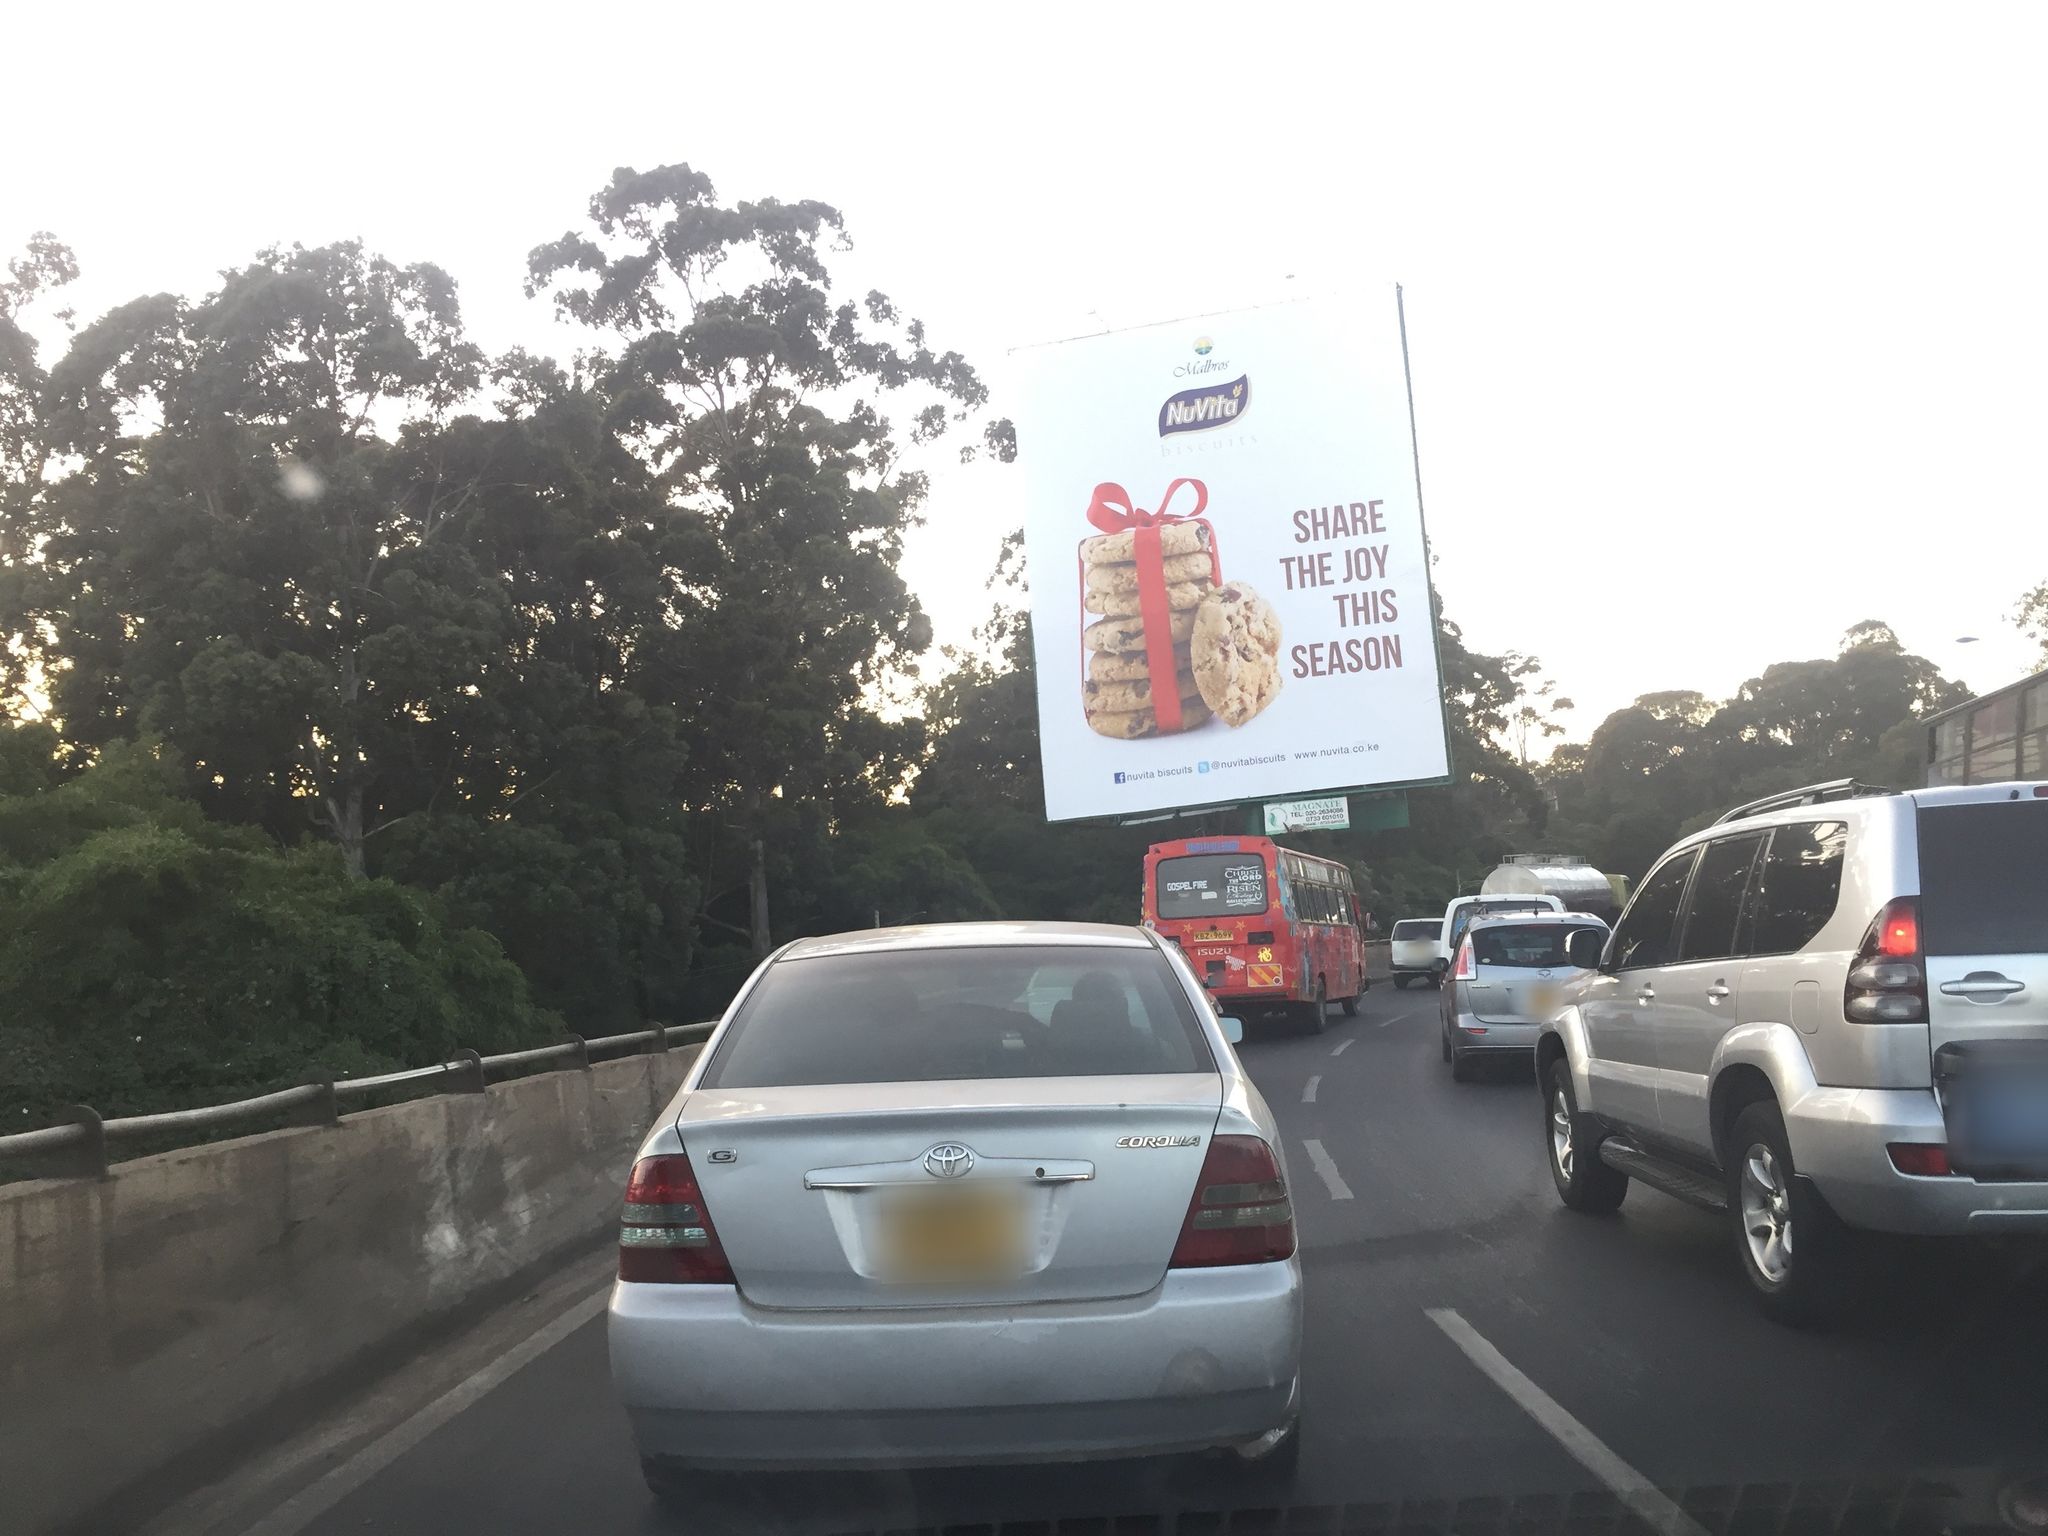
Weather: cloudy
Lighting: day
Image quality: good
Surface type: driving surface
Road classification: trunk, trunk_link
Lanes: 2
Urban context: urban centre
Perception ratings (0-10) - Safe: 1.1, Lively: 5.51, Beautiful: 5.98, Boring: 2.56, Depressing: 2.07, Wealthy: 8.24